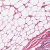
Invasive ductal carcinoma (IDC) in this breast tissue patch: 1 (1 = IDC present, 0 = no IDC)